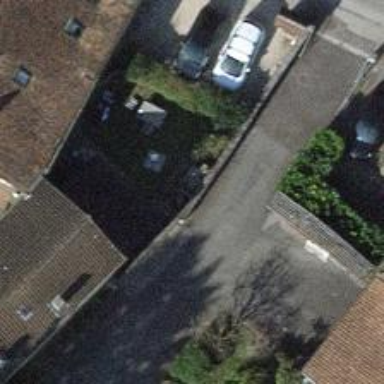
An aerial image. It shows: Alleyway designated as service road.